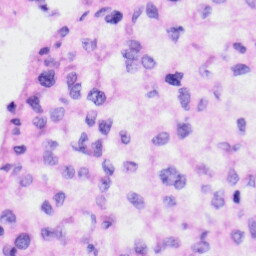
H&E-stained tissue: Liver